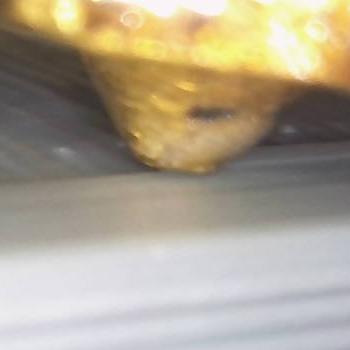
Flow rate: 88%